Aerial crown-view tile of a tropical tree (Barro Colorado Island, Panama), acquired 20250414:
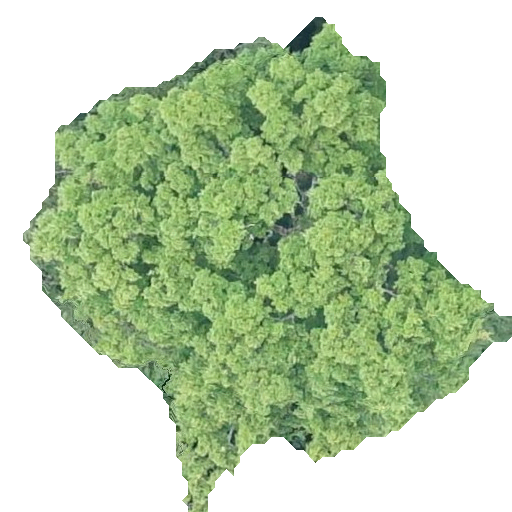
Species: Brosimum alicastrum
GBIF accepted scientific name: Brosimum alicastrum
Crown area: 198.115 m²